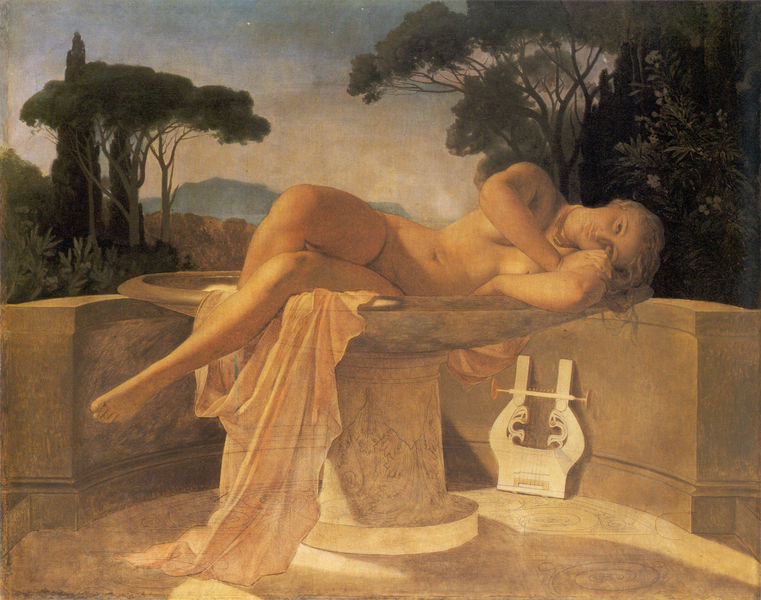
Titel: Jeune fille dans une vasque, Junges Mädchen in einem Springbrunnenbecken
Künstler: Paul Delaroche
Standort: Besançon
Institution: Musée des Beaux-Arts
Schlagwörter: akt, baum, berg, blau, blätter, gemälde, himmel, körper, laub, meer, nackt, schatten, schlaf, weiß, wolken, bäume, grün, landschaft, ocker, äste, braun, brust, busen, frau, frisur, haar, hell, hintergrund, kleid, licht, marmor, mund, nase, orange, vordergrund, zeichnung, ausblick, blick, park, schleier, tuch, beige, ornament, symbolismus, blond, architektur, arm, arme, augen, falten, faru, inkarnat, schale, sockel, stein, instrument, natur, zweige, brüstung, sonne, boden, figur, gewand, gold, haare, klassizismus, musik, pflanzen, rosa, brunnen, rund, garten, zypressen, beine, balkon, relief, bein, brüste, füße, küste, liegen, ruhen, schlafen, schlafend, italien, süden, berge, gebirge, mauer, romantik, weib, weiblich, musikinstrument, muse, nabel, bauch, marmorsockel, nackte, podest, bauchnabel, ellenbogen, liegend, scham, schenkel, halskette, umriss, antike, zypresse, liegende, allegorie, entwurf, kunst, künste, mythologie, altar, halbrund, verführung, hängend, verdecken, nymphe, tonig, kiefern, venus, pinien, saiten, apoll, harfe, lyra, scheu, leier, haarsträhnen, geburt, aktfigur, bacuh, quelle, südlich, ligend, quell, lyrik, orpheus, profilierung, amr, schöne, nacke frau